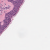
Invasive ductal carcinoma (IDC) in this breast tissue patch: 0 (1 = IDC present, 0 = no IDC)